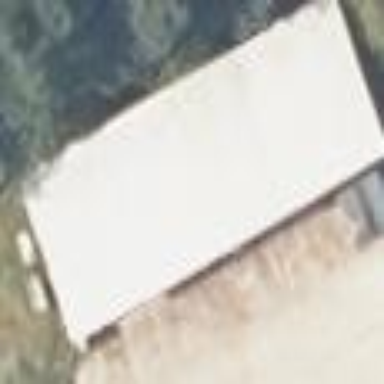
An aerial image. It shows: Beige building with flat roof.